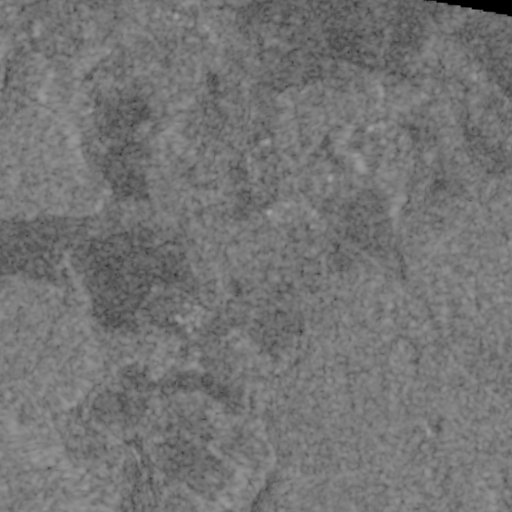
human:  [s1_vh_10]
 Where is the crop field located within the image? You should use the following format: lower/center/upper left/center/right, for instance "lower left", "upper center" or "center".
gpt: The crop field is located in the upper right of the image.
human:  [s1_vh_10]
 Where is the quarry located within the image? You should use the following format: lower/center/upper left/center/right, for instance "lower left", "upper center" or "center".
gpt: The quarry is located in the center left of the image.
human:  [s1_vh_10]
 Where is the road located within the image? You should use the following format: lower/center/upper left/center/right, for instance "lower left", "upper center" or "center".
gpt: There is no road in the image.

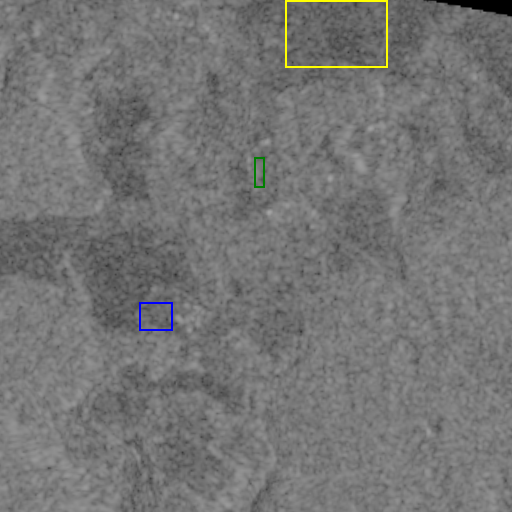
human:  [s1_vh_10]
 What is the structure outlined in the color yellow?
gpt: The structure outlined in yellow is a crop field.
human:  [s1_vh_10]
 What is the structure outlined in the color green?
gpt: The structure outlined in green is a park.
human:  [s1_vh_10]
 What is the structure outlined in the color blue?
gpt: The structure outlined in blue is a quarry.
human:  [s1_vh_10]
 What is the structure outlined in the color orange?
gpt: There is no orange outline.